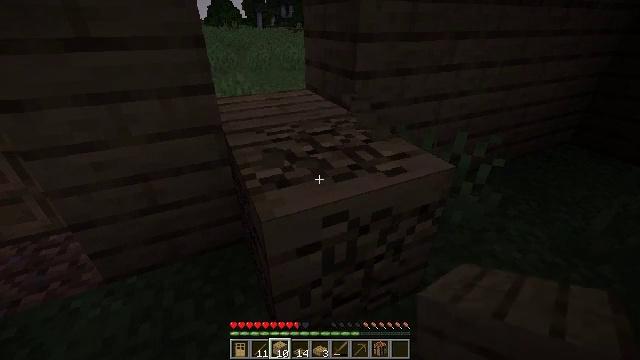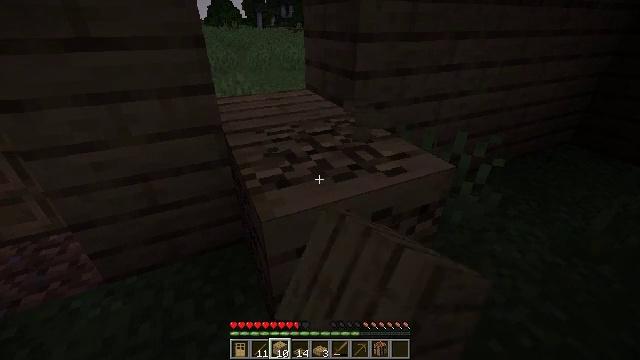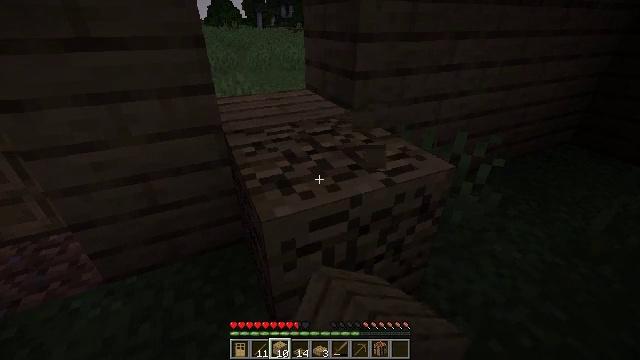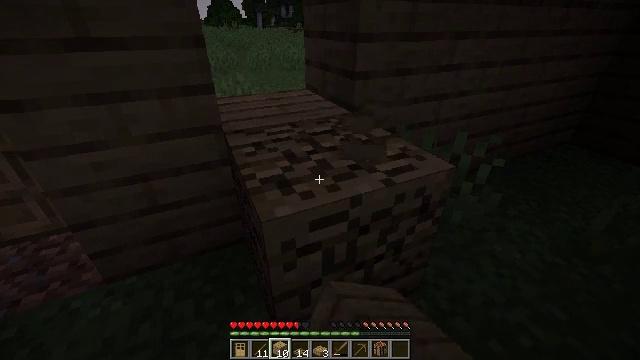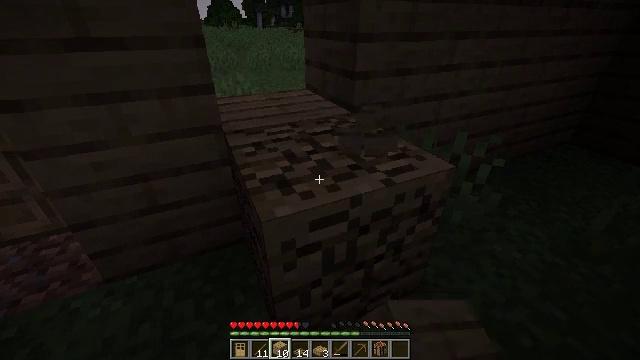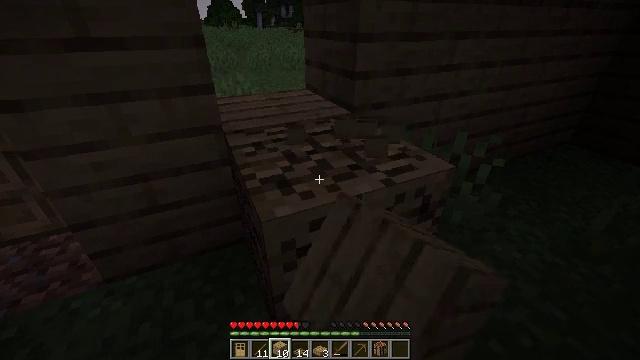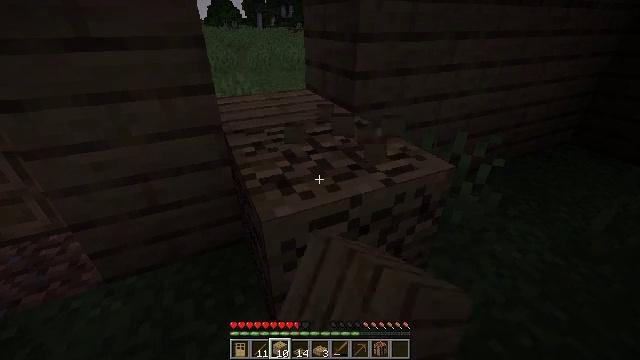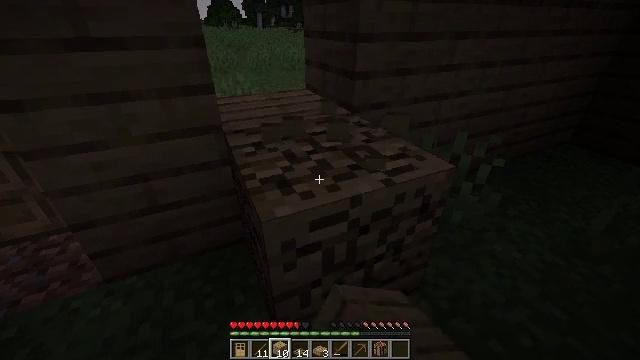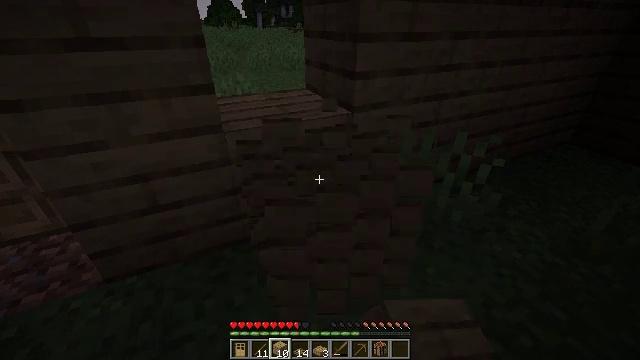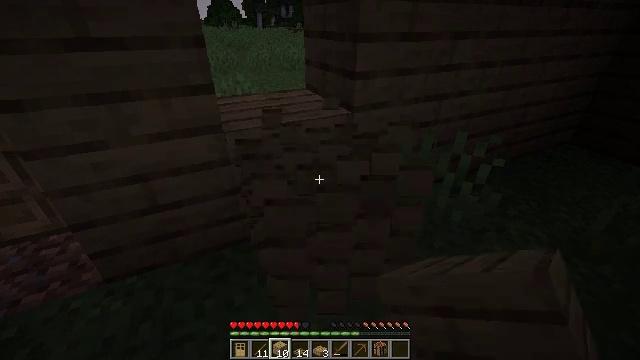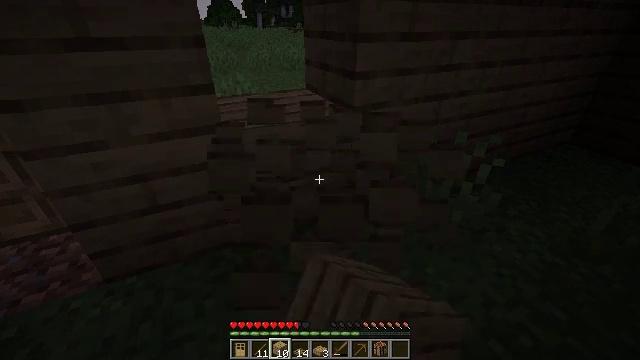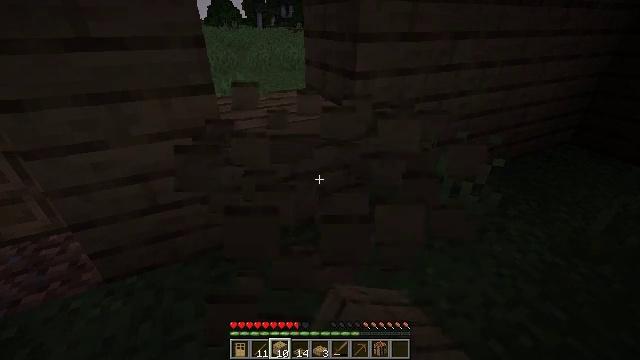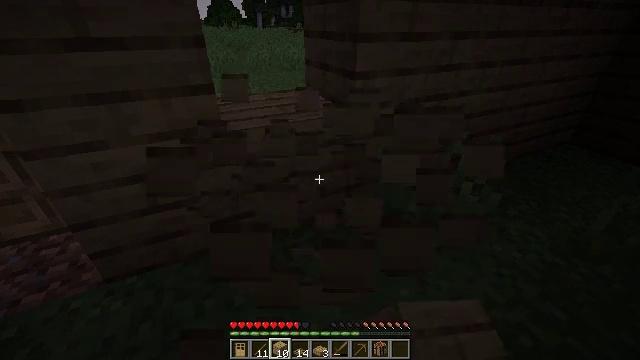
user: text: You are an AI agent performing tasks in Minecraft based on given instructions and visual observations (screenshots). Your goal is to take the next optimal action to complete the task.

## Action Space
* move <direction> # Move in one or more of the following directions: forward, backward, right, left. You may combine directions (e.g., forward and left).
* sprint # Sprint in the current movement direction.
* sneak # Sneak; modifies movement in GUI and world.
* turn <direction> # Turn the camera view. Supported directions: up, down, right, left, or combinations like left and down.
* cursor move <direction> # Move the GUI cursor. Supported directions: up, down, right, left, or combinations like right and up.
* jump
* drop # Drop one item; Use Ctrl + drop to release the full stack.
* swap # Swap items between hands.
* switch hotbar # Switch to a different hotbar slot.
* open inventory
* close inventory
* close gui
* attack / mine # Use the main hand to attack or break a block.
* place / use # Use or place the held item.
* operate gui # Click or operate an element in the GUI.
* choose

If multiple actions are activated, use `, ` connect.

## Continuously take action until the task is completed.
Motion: motion action
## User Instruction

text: Gather some oak planks.
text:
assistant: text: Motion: attack / mine
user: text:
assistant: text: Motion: attack / mine
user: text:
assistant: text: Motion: attack / mine
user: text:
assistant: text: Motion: attack / mine
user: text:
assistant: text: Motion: attack / mine
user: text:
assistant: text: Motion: attack / mine
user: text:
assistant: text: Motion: attack / mine
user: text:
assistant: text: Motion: attack / mine
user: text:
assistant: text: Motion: attack / mine
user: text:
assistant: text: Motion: attack / mine
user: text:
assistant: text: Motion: attack / mine
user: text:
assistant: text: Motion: attack / mine
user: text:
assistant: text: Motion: attack / mine